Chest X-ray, PA view. Patient: 38 years old, sex F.
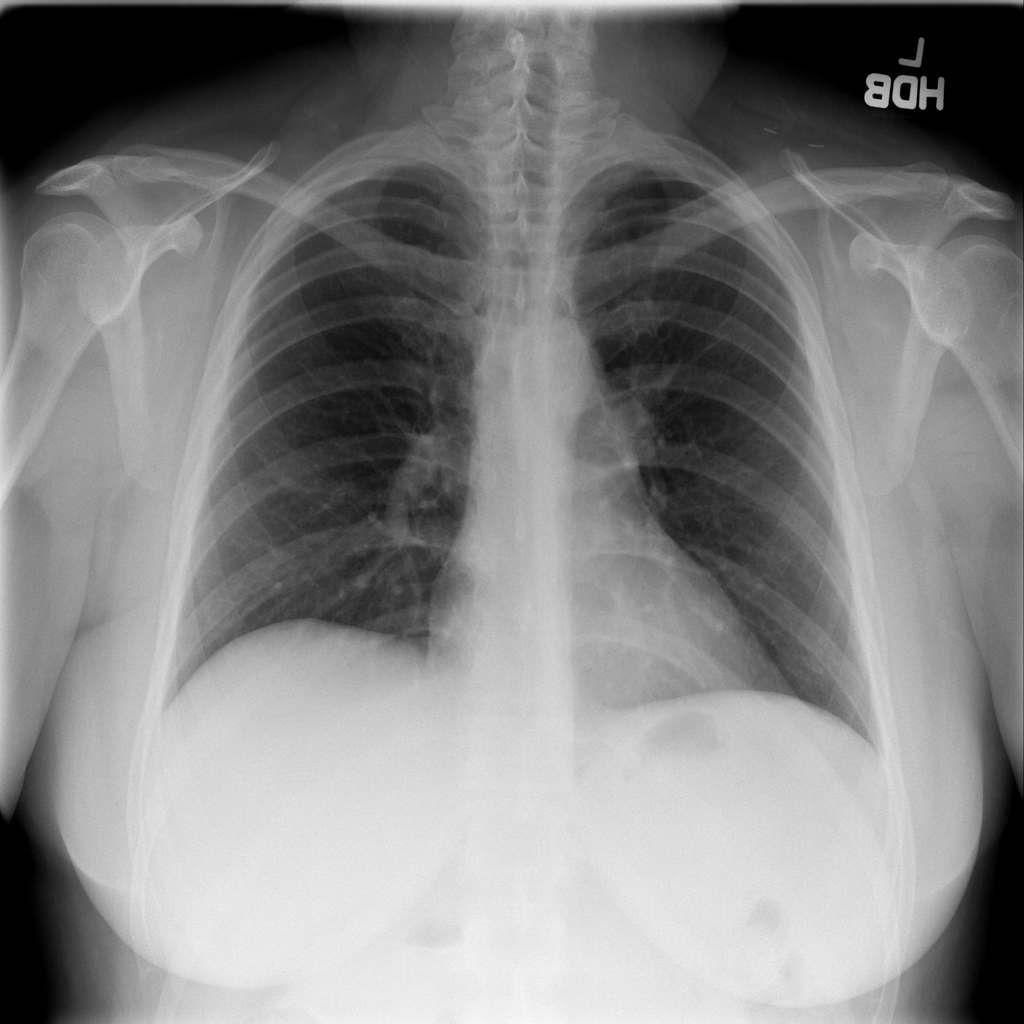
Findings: No Finding